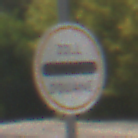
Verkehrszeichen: Zollstelle
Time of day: Midday
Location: Outdoor (Nature)
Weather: Clear
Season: Summer
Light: Natural